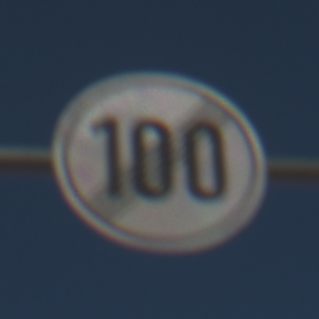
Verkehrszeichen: EndeGeschwindigkeit100
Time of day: Midday
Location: Outdoor (Nature)
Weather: Clear
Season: Summer
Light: Natural